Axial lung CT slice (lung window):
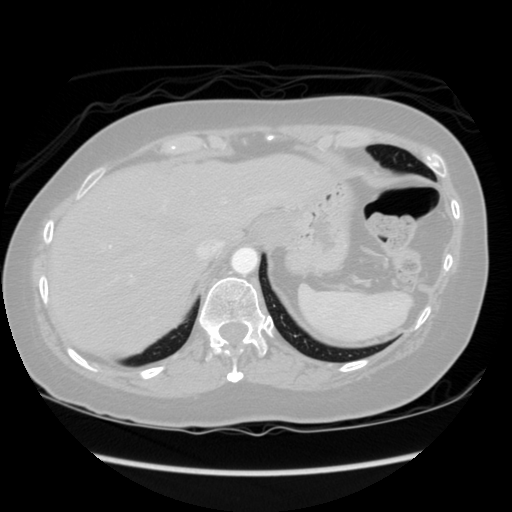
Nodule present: no